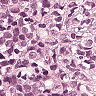
Metastatic tissue present: yes